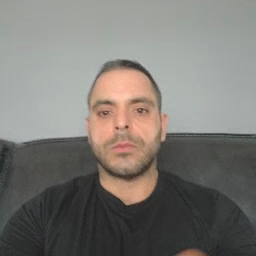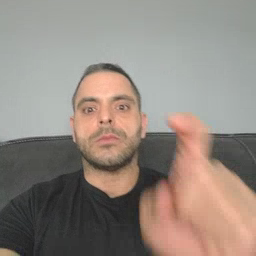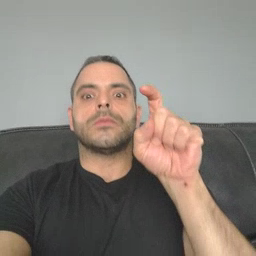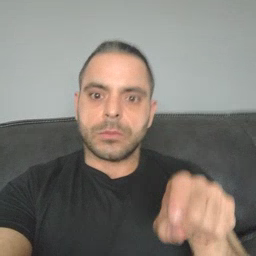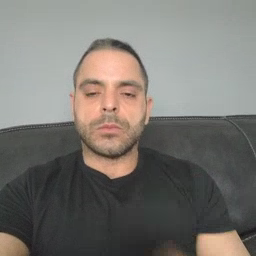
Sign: haveto